Question: I'm trying to get special characters into HTML, and am not sure if this is even possible. If anyone remembers Kroz, or just about every DOS interface - there is a special set of shape characters. I'm wanting to use the single braces, double braces, shadows, and other shape characters, but I can't seem to track any of these down anywhere.

Also, will using these characters in an HTML environment present any localization concerns / will there be a required charset?
Thanks!
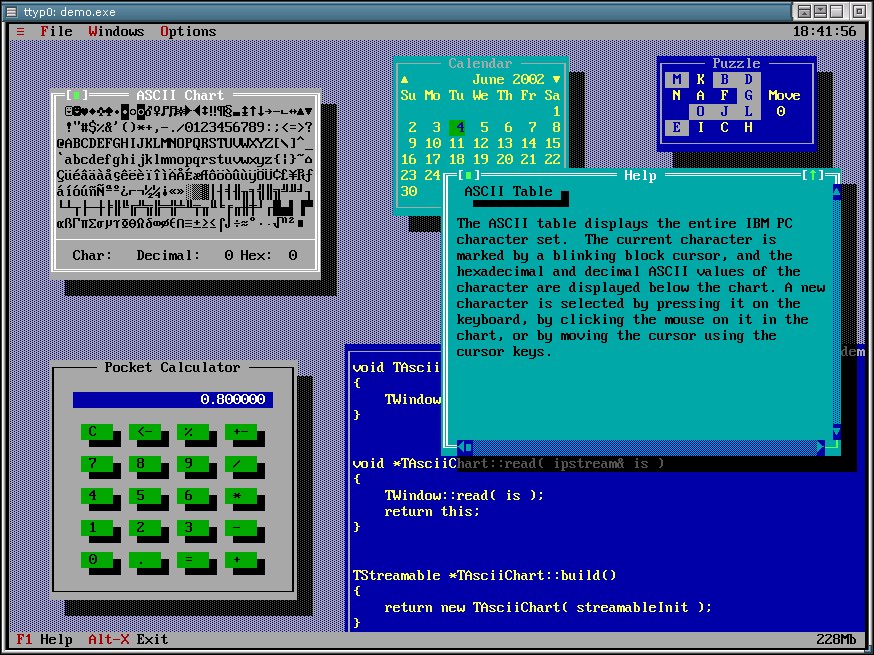
Answer: There is no "extended ASCII"; ASCII ends at code position 127 decimal, 7F hexadecimal. What is called "extended ASCII" is a set of mutually incompatible 8-bit encodings that contain the printable ASCII characters in the same positions as in ASCII. In your case, you seem to want to use the Code Page 437. All of its characters exist in Unicode. You can find the correspondence at
<URL>
which I believe to be correct in this issue; but the authoritative reference is
<URL>
There are various ways to enter the characters. You can use, say, "#" as such in HTML, if you have some way of entering it and you use UTF-8 on the page. Alternatively, you can use character references like '&#x2593;'.